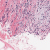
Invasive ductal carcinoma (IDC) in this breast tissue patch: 1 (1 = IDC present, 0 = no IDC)